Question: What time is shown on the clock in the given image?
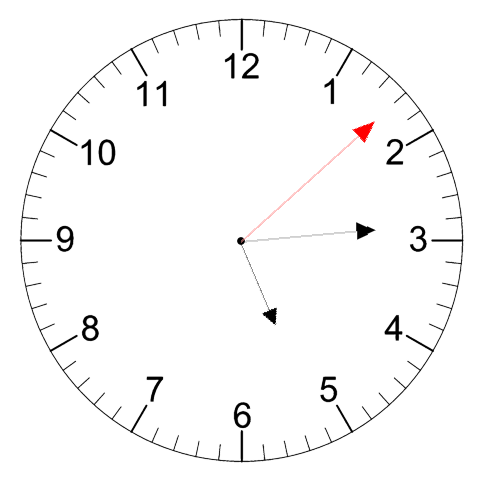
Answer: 05:14:08